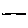
Label: line